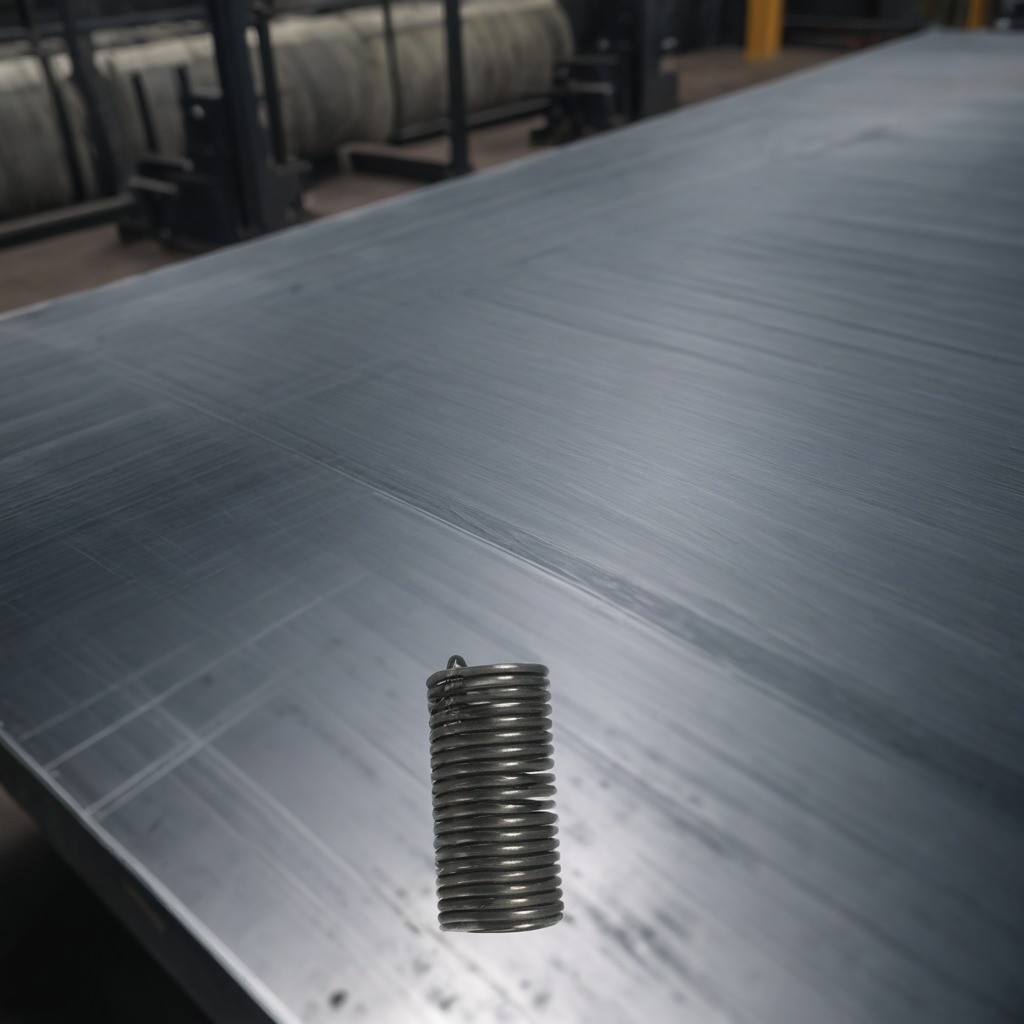
A coiled metal spring lies on a cold steel table in a mining workshop gritty textures.